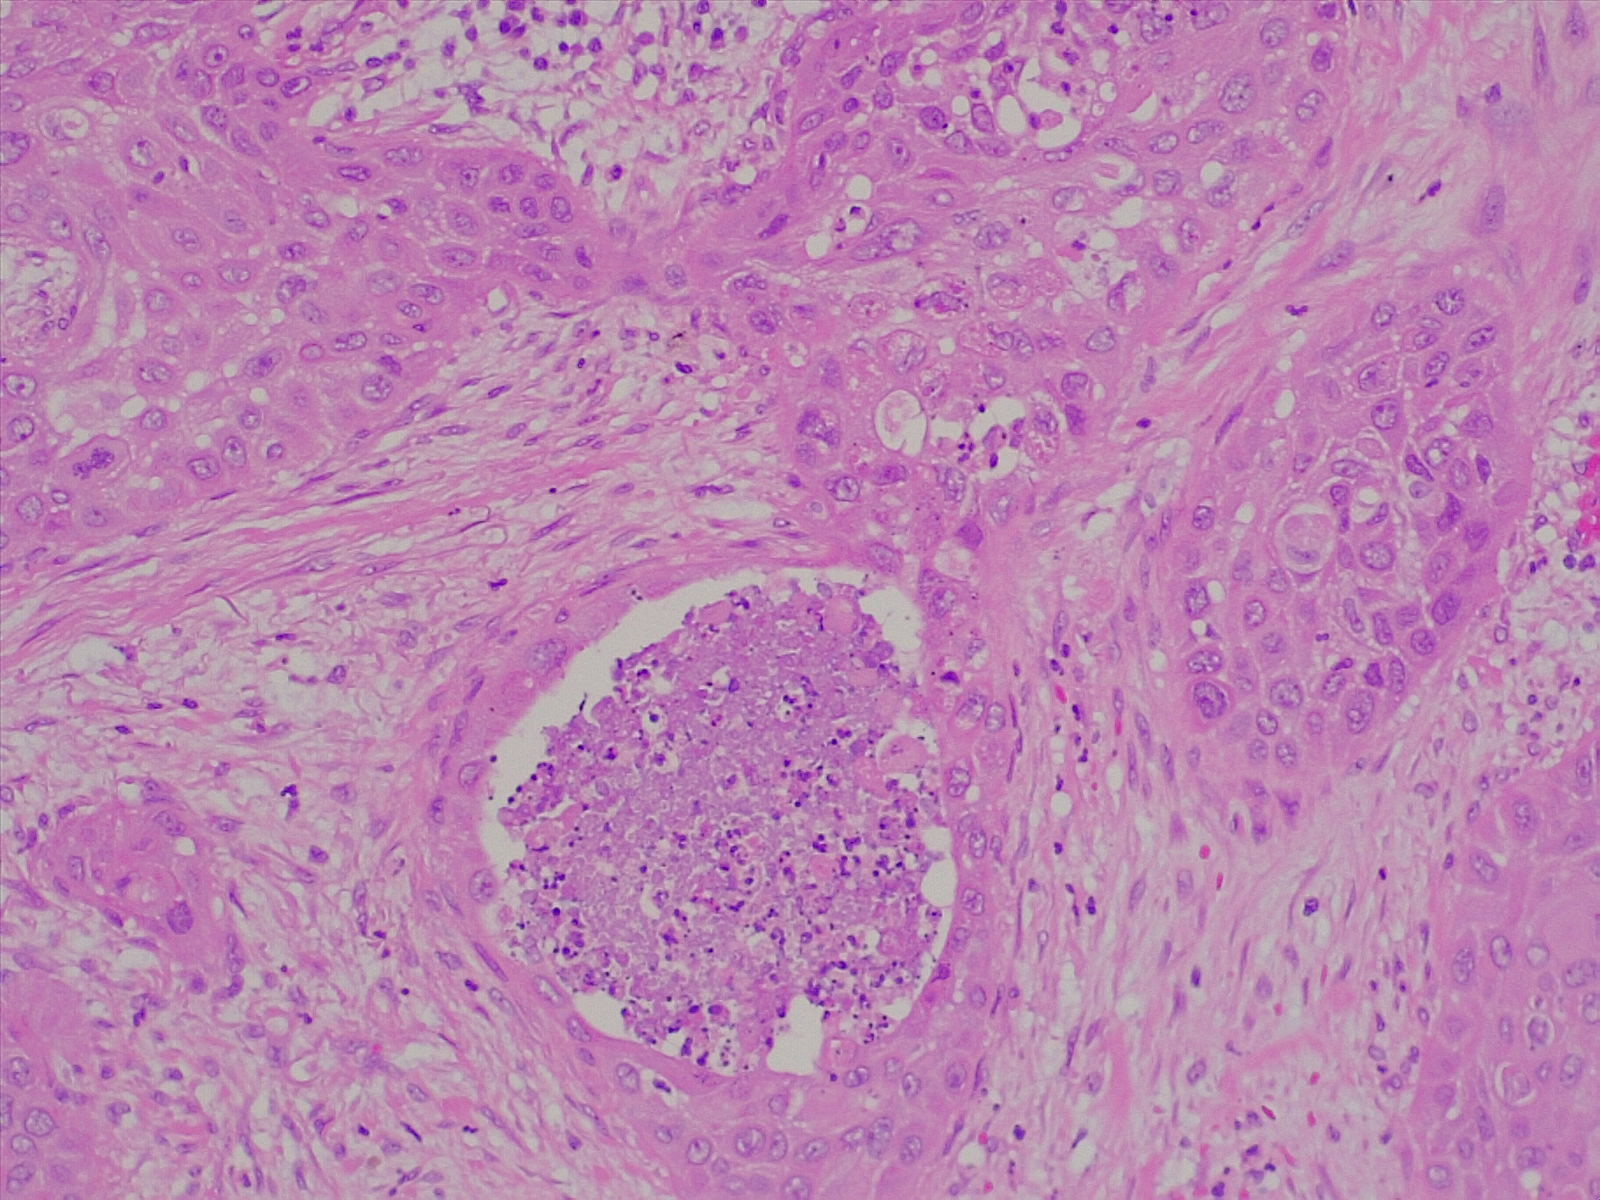
Label: lung squamous cell carcinoma, well differentiated